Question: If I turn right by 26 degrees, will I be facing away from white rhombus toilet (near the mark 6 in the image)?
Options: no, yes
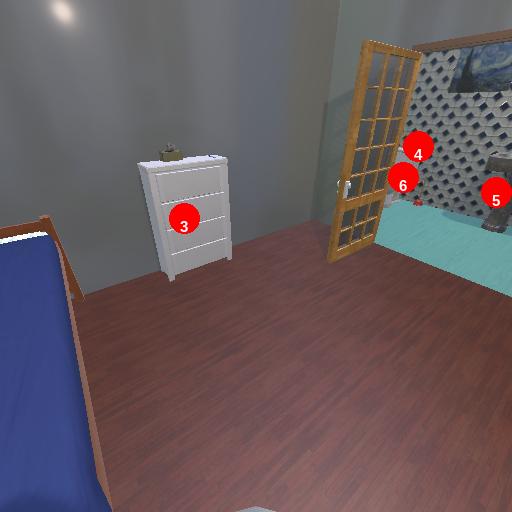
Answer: no